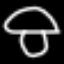
Label: mushroom